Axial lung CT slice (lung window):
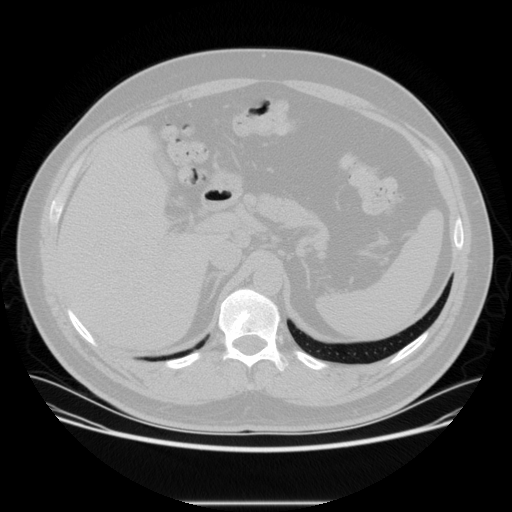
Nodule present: no